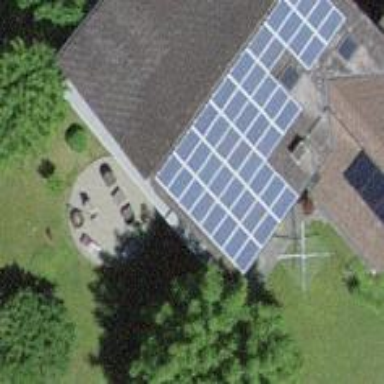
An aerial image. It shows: Solar power generator with photovoltaic panels.